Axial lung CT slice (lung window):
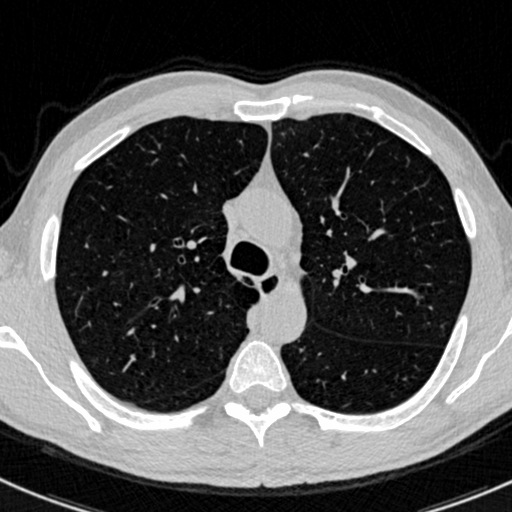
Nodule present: no